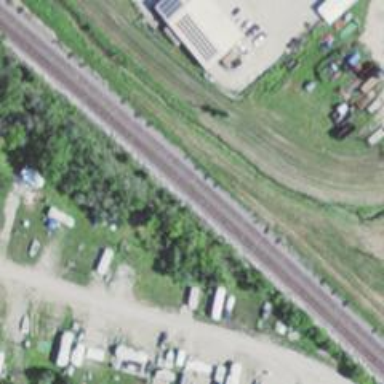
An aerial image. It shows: Railway track.